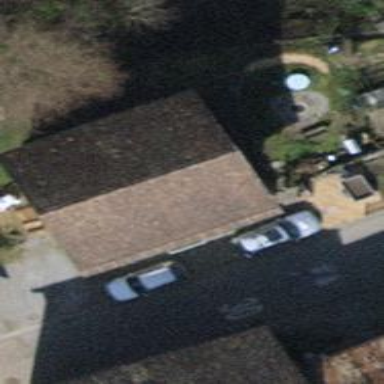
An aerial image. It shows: Hut.